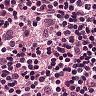
Metastatic tissue present: no